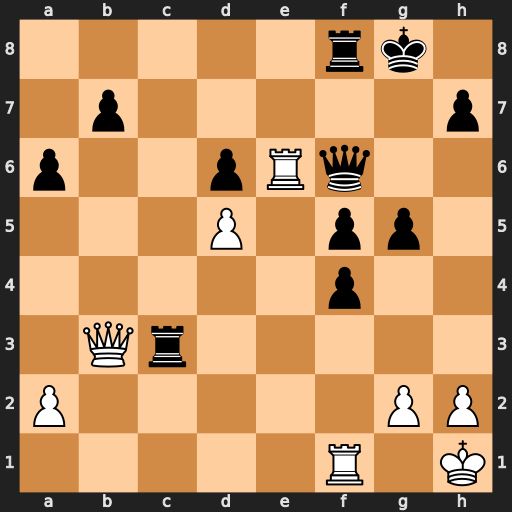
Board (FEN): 5rk1/1p5p/p2pRq2/3P1pp1/5p2/1Qr5/P5PP/5R1K
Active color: w
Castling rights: -
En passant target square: -
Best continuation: Rxf6 Rxb3 Rxf8+ Kxf8 axb3